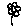
Label: flower